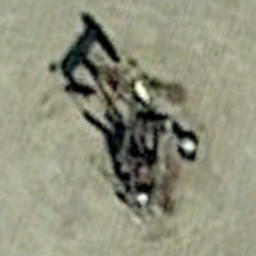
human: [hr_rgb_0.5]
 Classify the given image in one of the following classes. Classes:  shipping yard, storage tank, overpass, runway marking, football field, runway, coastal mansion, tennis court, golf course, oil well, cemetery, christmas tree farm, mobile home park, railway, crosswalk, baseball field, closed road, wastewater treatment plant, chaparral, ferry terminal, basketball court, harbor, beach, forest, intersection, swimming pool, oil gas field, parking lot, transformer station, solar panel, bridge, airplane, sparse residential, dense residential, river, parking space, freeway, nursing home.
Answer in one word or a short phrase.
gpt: oil well